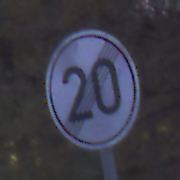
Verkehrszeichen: EndeGeschwindigkeit20
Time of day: Night
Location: Outdoor (Suburban)
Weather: PartlyCloudy
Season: NotSpecified
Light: Artificial